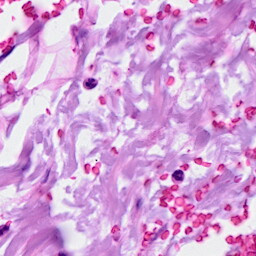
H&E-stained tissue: Breast